Question: To be a little more exact, I created a graphic describing my query:

Basically, I have a circular logo. When the user hovers over it, I want an image of a person's face to pop up, or rather move up with some animation. Is this something I can get done with css3? Or perhaps there is another method?
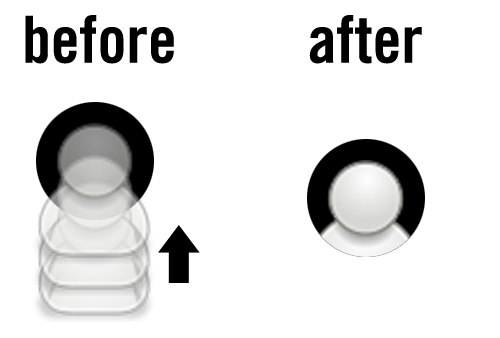
Answer: it is possible in jquery, but you will have to use a rectangular image for the circle (i.e. square with a hole in the middle). it would be structured somewhat like this:
'''
<div id="logoContainer" style="position:relative; overflow:hidden">
<img src="Box_With_Hole.png" style="position:absolute; left:0px; top:0px;">
<img src="Man_With_Shiny_Head.png" style="position:absolute; left:0px; top:100%;">
</div>
'''
to transition you could use JQuery
'''
$("#logoContainer").hover(function(){$(this).stop().animate({
top: "0%"
}, 1000);
$(this).stop().animate({
top: "100%"
}, 1000);
});
'''
untested though
EDIT: animation code may me sketchy :P